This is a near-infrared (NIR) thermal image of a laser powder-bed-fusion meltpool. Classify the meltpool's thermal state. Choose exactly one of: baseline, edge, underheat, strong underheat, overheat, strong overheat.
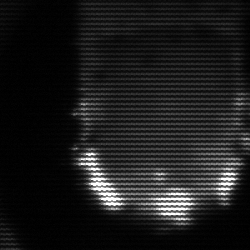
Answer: baseline